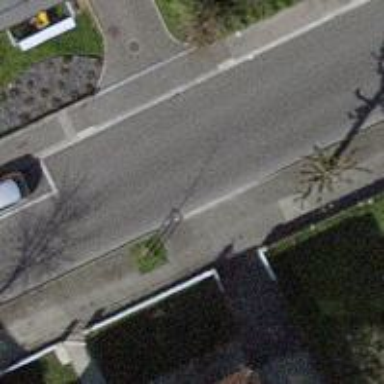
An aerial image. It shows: Paved parking aisle road with sidewalk.